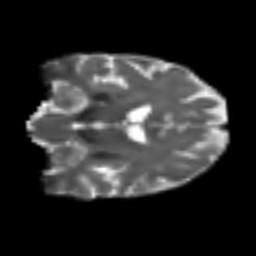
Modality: T2w
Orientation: coronal
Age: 61
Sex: male
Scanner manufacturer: siemens
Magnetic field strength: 3 T
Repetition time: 4.987 s
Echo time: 0.0792 s